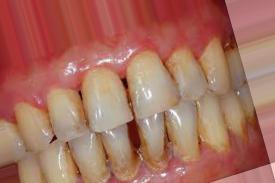
Condition: Tooth Discoloration